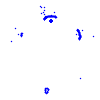
Particle: kaon